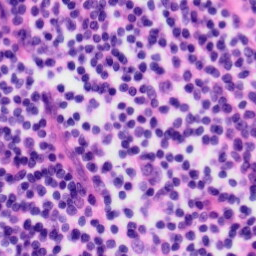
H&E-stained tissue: Tonsil